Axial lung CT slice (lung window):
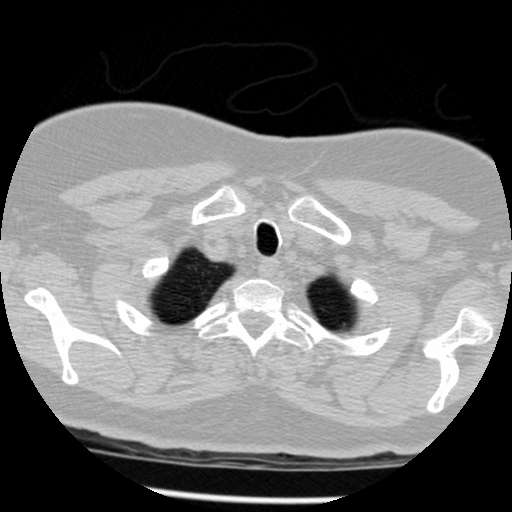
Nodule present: no